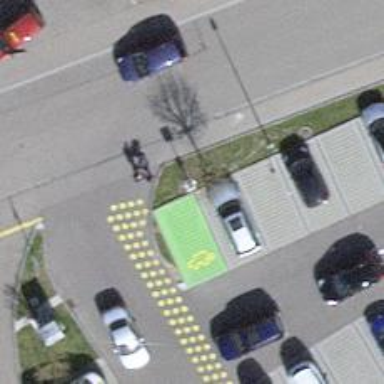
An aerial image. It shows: Charging station.